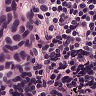
Metastatic tissue present: yes